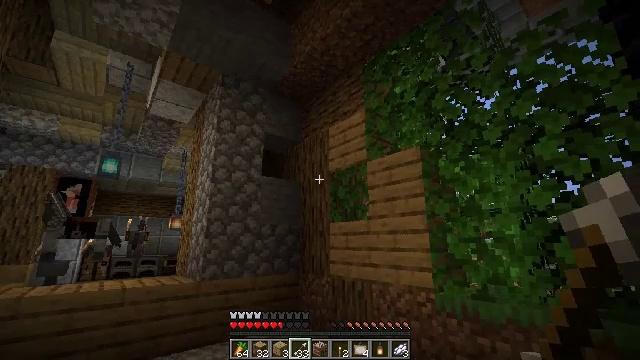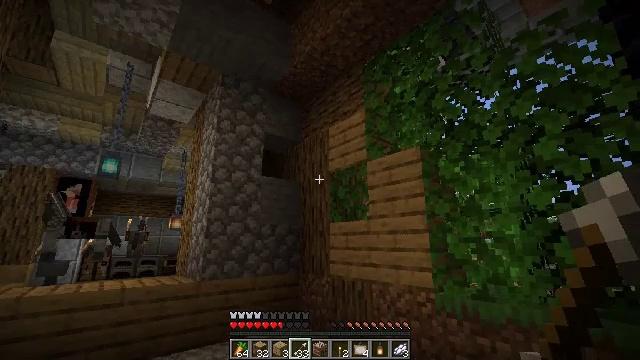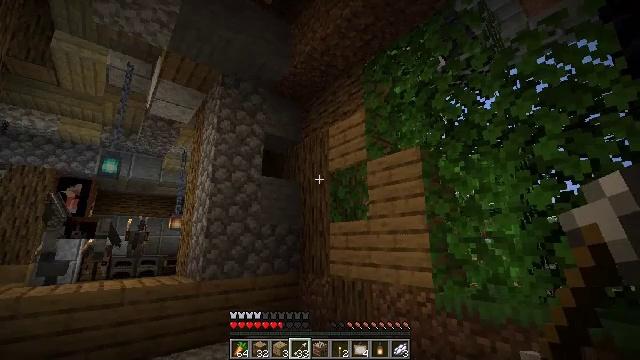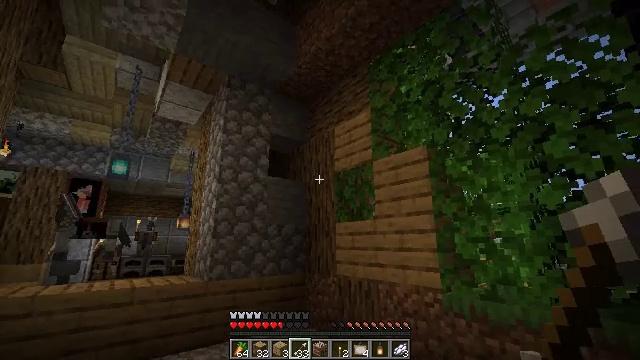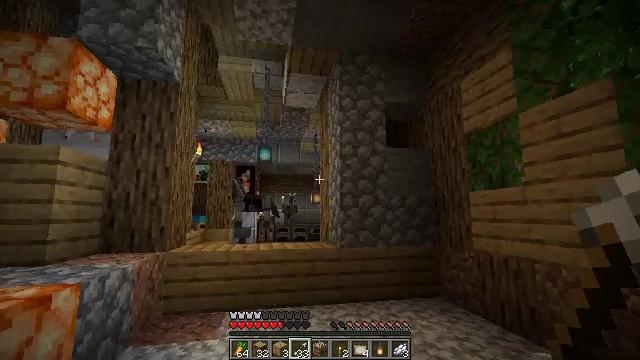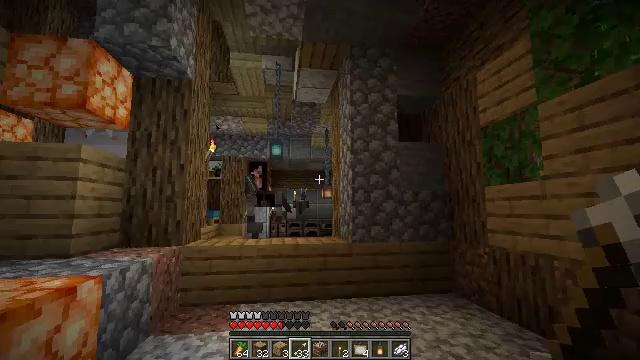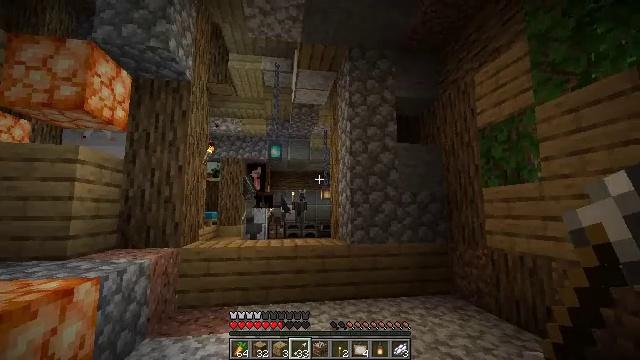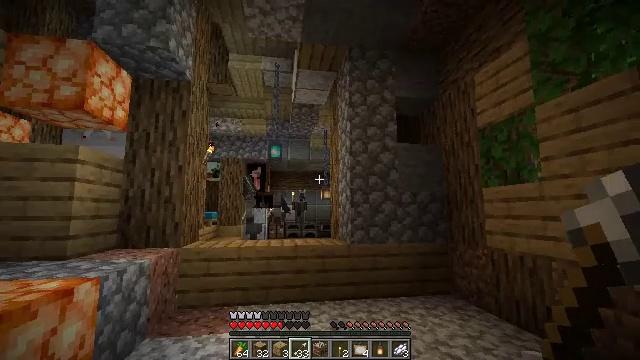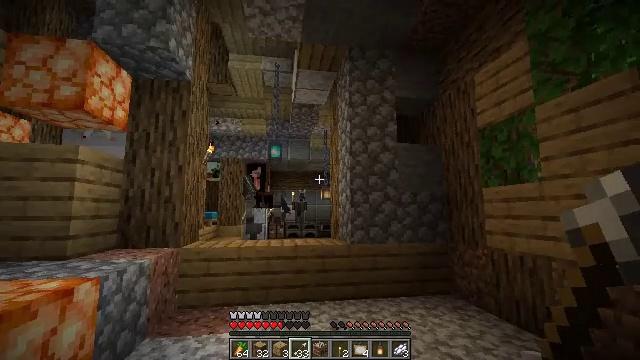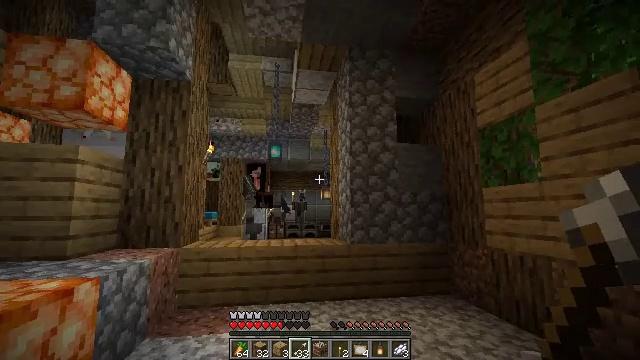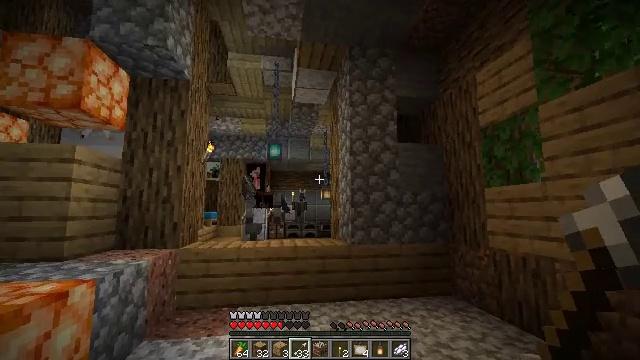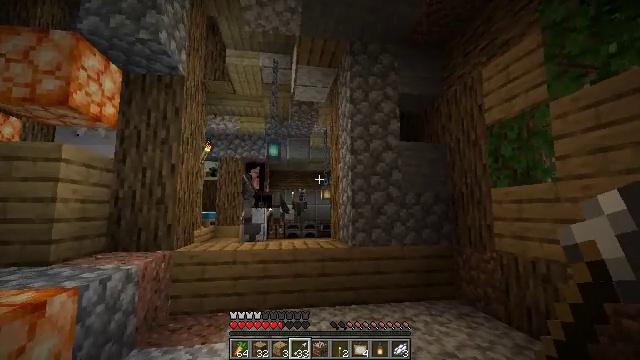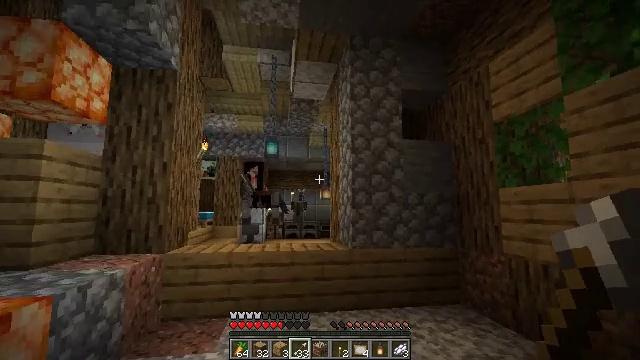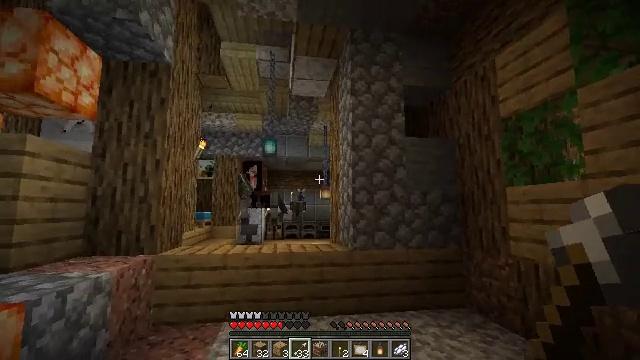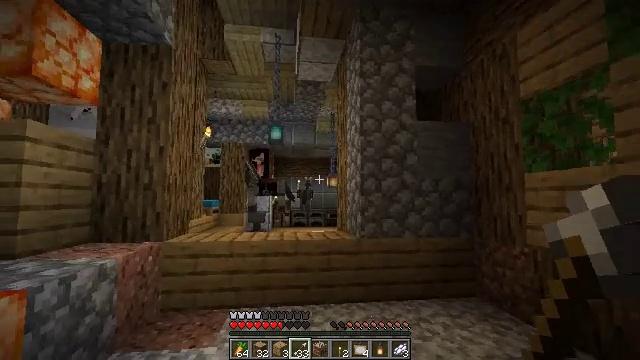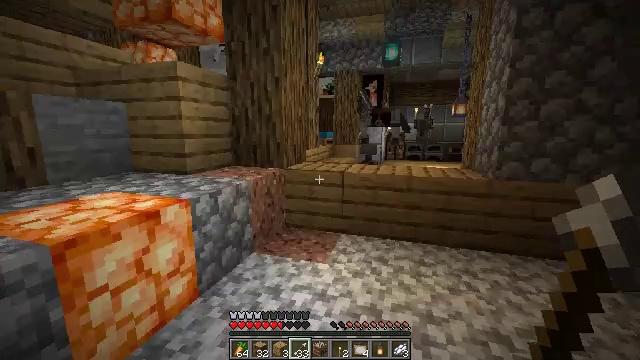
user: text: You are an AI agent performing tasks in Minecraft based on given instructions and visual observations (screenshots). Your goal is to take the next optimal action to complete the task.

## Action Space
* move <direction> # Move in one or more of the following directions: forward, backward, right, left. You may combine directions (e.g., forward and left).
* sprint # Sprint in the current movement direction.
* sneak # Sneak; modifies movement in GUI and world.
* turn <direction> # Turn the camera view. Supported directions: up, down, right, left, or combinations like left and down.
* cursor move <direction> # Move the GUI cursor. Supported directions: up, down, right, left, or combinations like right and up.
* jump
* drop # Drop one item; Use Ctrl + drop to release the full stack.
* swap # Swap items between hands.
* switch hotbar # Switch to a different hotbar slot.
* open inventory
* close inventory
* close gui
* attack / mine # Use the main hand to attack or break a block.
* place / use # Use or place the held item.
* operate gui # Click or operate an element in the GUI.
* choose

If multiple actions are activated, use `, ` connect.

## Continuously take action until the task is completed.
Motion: motion action
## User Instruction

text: Gather the lodestone for later use.
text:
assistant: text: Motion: no_op
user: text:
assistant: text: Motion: no_op
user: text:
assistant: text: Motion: turn left
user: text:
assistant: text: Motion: turn left and down
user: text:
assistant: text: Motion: turn left and down
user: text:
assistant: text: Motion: no_op
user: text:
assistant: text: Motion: no_op
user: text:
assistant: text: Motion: no_op
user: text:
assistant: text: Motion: no_op
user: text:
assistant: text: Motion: move forward
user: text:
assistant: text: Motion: move forward
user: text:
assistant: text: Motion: move forward
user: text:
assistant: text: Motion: move forward
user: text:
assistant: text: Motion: move forward, turn left and down
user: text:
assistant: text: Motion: move forward, turn left and down
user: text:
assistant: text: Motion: turn left and down
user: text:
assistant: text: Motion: turn down
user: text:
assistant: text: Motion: turn right
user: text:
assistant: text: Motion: no_op
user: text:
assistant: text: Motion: no_op
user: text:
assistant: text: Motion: turn left and down
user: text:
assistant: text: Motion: no_op
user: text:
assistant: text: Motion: no_op
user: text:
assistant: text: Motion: no_op
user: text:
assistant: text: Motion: no_op
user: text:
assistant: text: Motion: no_op
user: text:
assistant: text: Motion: no_op
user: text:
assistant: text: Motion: no_op
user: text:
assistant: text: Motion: no_op
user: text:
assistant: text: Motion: no_op